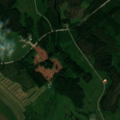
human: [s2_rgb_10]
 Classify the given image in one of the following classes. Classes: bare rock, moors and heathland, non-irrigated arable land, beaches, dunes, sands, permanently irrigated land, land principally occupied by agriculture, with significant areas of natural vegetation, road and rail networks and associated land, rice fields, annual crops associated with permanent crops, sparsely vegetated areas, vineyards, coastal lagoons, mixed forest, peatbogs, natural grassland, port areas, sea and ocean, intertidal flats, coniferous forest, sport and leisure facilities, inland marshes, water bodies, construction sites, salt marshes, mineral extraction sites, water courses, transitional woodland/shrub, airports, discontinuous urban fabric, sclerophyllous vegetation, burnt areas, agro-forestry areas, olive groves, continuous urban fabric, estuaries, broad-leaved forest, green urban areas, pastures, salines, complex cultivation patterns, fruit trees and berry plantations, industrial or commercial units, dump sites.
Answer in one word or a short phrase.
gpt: non-irrigated arable land, coniferous forest, mixed forest, transitional woodland/shrub, water bodies